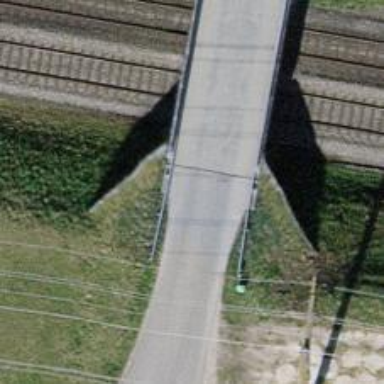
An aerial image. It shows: Unclassified road with bridge.